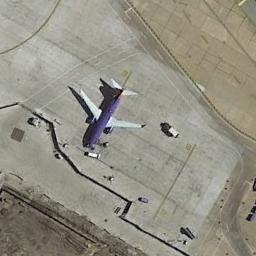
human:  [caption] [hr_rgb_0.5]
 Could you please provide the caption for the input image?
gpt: An airplane  with a blue pattern was parked in the marked space on the airport .

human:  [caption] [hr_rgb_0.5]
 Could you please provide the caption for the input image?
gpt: There is a blue plane on the runway .

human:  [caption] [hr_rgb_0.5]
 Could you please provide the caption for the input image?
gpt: A purple plane parked on the open area and some facilities and cars beside .

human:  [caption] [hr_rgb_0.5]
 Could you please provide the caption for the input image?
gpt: Here is a plane with a purple fuselage and white wings .

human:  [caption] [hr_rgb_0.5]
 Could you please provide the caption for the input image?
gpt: A purple airplane is parked at an airport surrounded by wasteland .